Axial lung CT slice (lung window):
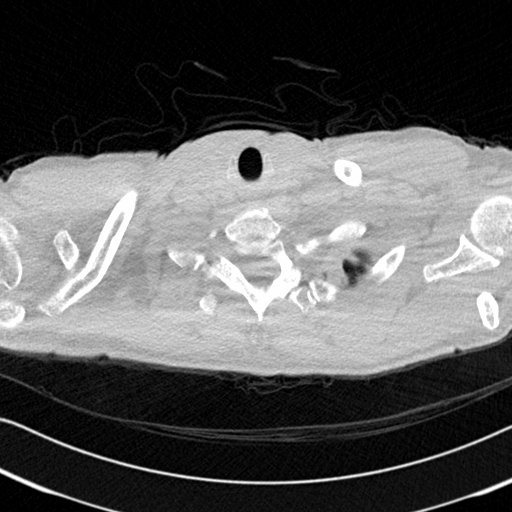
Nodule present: no